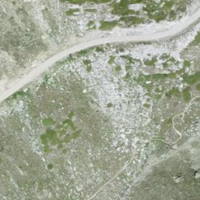
EUNIS habitat code: 31
Species observed at this site:
Jacobaea incana
Parnassia palustris